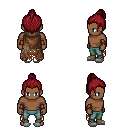
a pixel art fantasy rpg character, male body template, human, dark skin, brown tattered cape, teal pants, brunette short topknot hairstyle, leather bracers, white slippers, four views (front, back, left, right), 2x2 character sprite sheet, small pixel art, hard edges, no anti-aliasing